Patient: sex M, age 64
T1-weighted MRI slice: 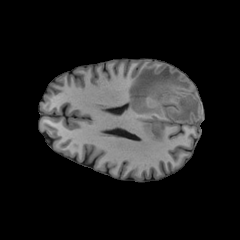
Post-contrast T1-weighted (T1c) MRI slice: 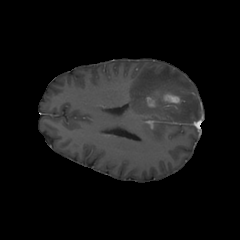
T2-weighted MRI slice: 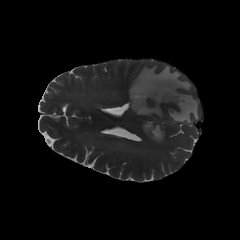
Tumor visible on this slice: yes
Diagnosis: Glioblastoma, IDH-wildtype
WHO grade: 4